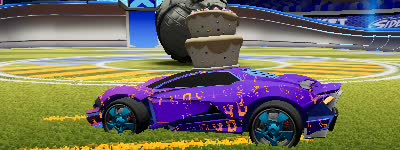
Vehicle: werewolf